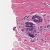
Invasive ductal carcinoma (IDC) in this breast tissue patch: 0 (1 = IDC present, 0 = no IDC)